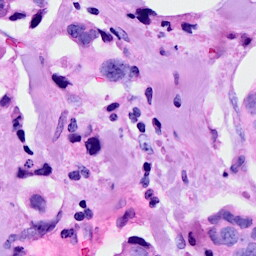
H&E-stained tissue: Breast